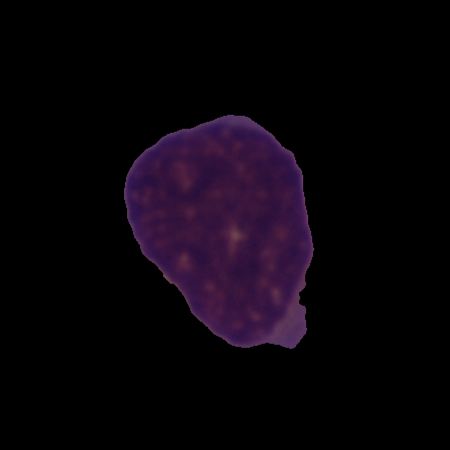
Label: cancer